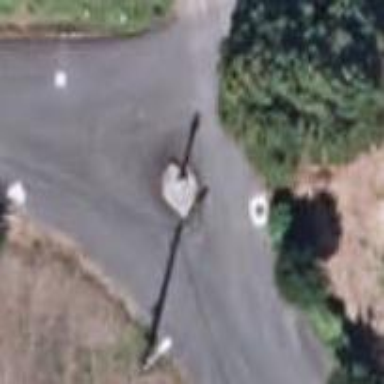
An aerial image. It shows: Unclassified road with asphalt surface leading to roundabout.